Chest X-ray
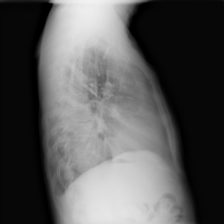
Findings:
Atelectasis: negative
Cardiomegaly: negative
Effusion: negative
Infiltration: negative
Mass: negative
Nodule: negative
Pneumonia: negative
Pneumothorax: negative
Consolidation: negative
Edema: negative
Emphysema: negative
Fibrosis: negative
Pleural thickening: negative
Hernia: negative